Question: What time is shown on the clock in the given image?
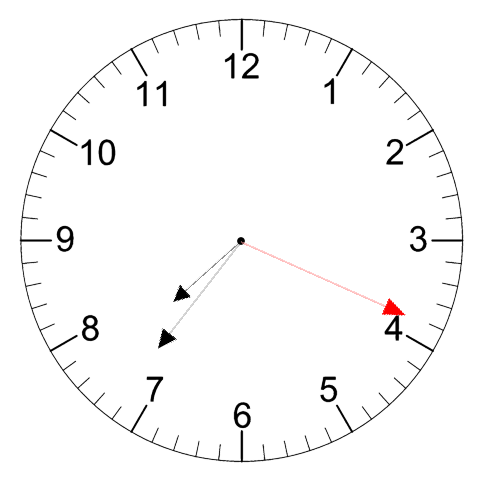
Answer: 07:36:19